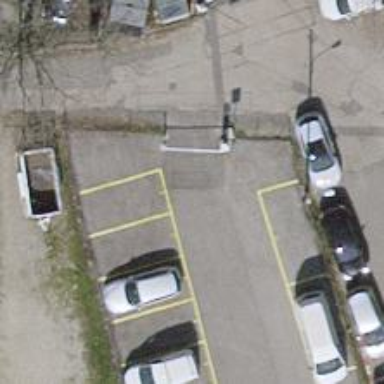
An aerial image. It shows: Lift gate barrier.